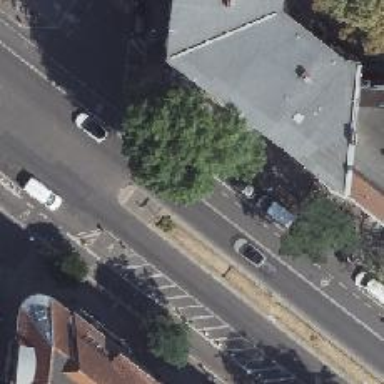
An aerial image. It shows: Secondary road with asphalt surface. It is dual carriageway with lane designated for parking on the right side. There is solid line separating the cycleway on the left and dashed line separating it on the right along with parking lane.